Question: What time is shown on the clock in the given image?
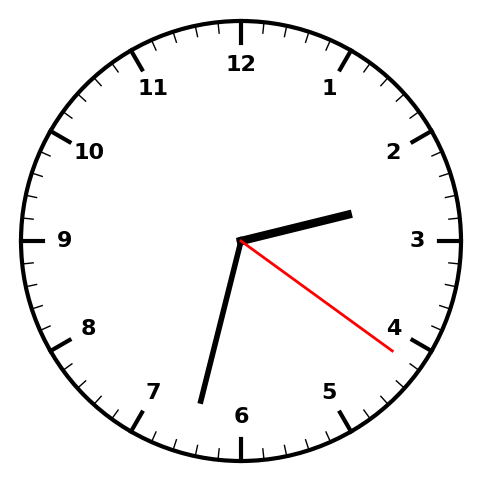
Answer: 02:32:21